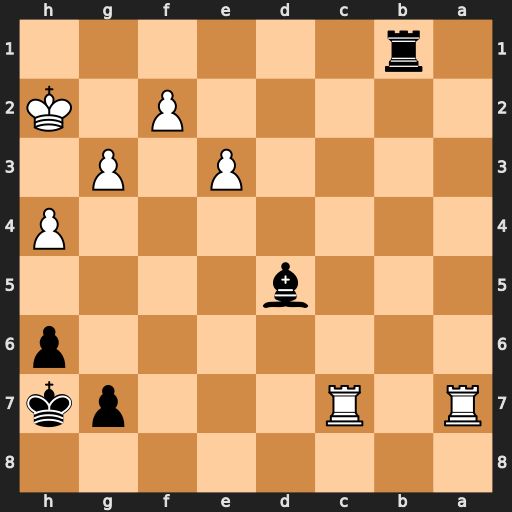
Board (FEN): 8/R1R3pk/7p/3b4/7P/4P1P1/5P1K/1r6
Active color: b
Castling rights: -
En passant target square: -
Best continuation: Rh1#